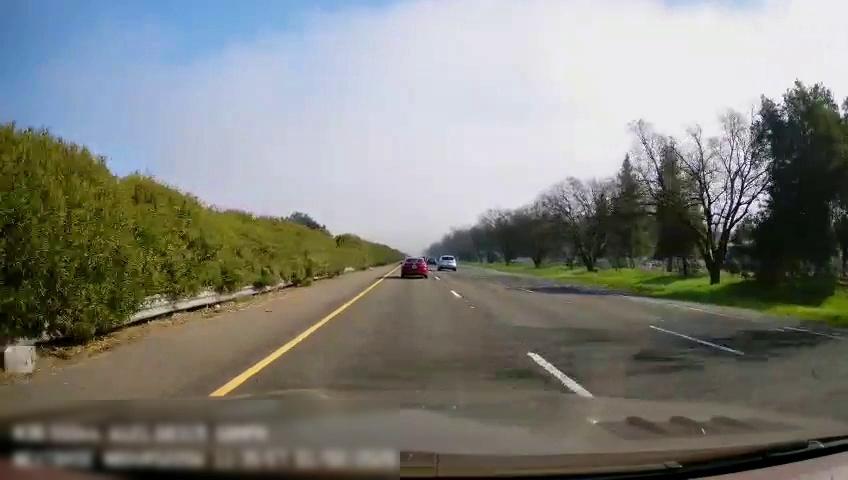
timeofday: Day
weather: Sunny
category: Drivable Space
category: Vehicles | Car
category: Vehicles | SUV
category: Vehicles | Car
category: Lanes | Current Lane
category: Lanes | Current Lane
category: Lanes | Alternate Lane
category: Lanes | Alternate Lane